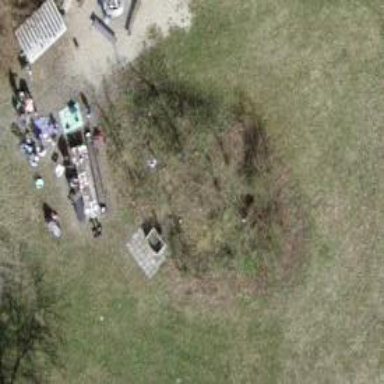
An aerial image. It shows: Picnic site for tourists.